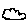
Label: cloud